Interaction volume radius: 5 \u00c5
Interaction volume height: 15 \u00c5
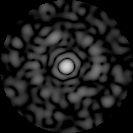
Disorder parameter: 0.8492